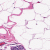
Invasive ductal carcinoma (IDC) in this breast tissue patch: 0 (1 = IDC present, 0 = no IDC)